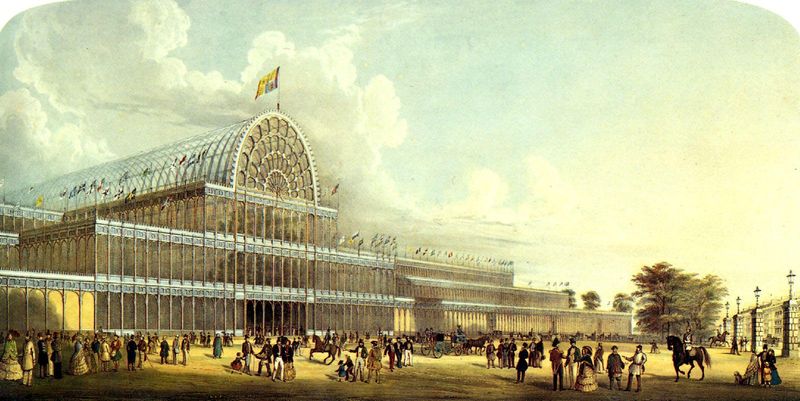
Titel: Kristallpalast, London, Hyde Park, 1851, Joseph Paxton, Außenansicht
Künstler: Charles Burton
Institution: Potsdam-Sanssouci, Sammlung der Zeichnungen, Plankammer
Schlagwörter: gemälde, himmel, schatten, wolken, bäume, frauen, menschen, sand, glas, laternen, licht, männer, paris, england, kinder, pferd, pferde, fahne, mauer, kutsche, kutschen, platz, kuppel, nieten, london, glaspalast, stahl, weltausstellung, glashaus, großbritannien, 19. jahrhundert, royal albert gardens